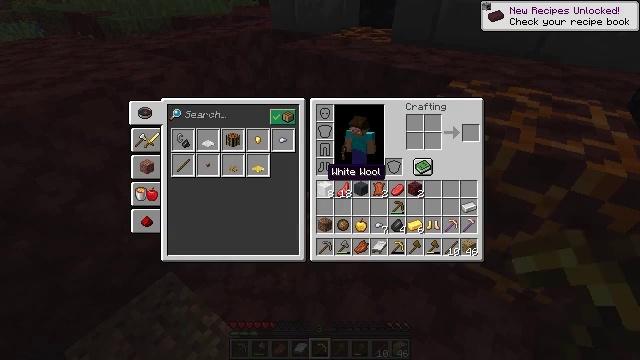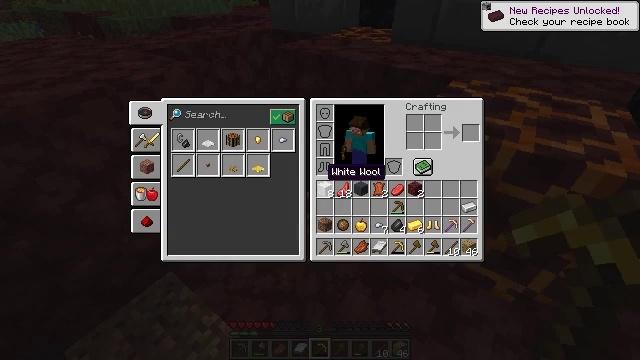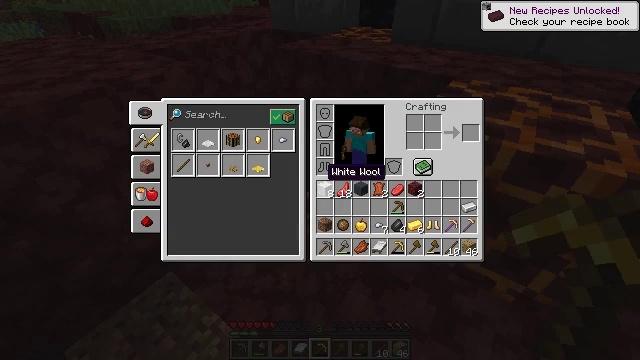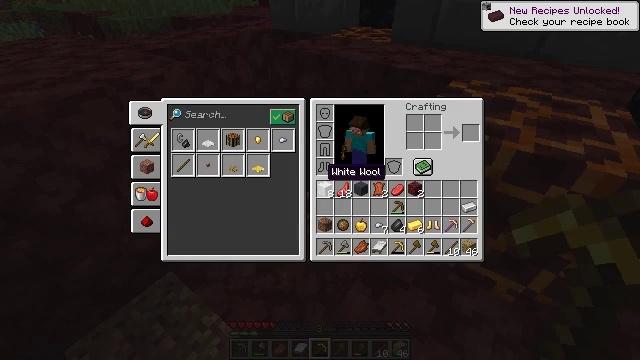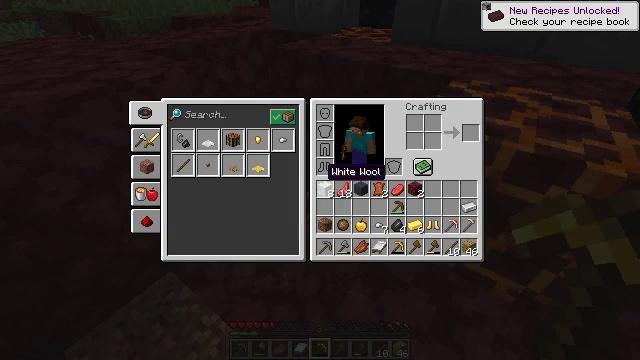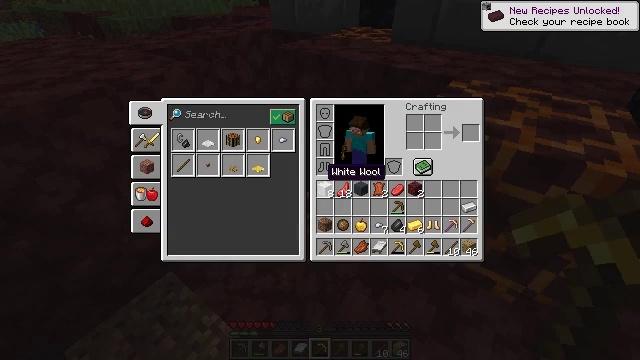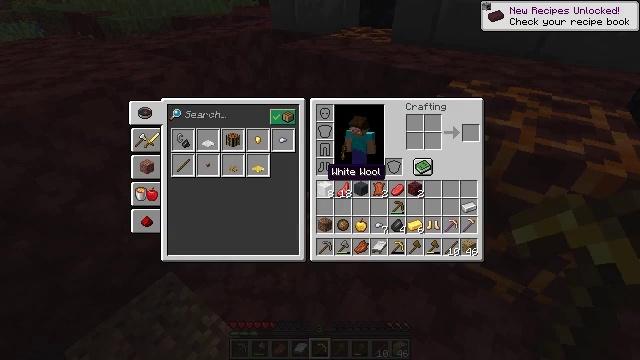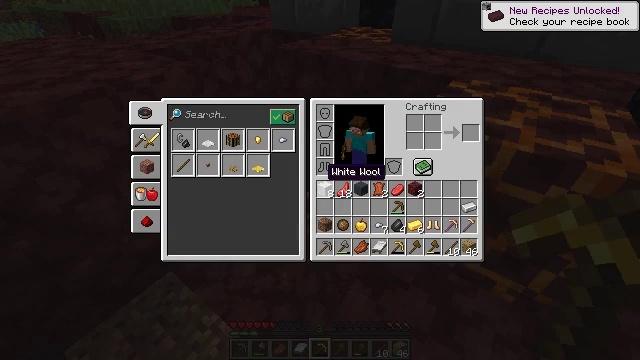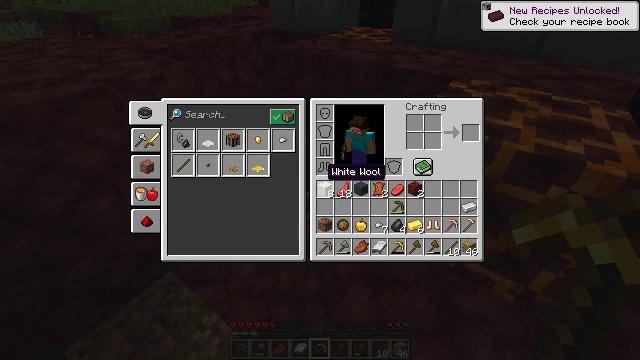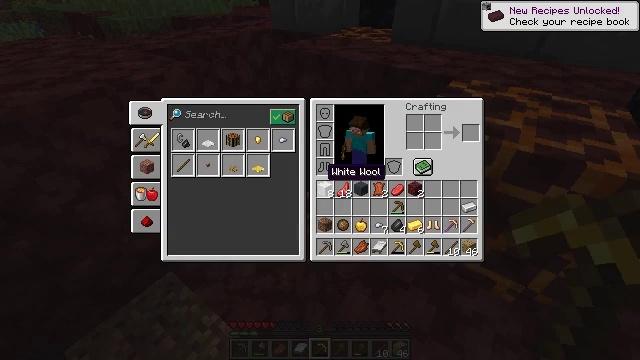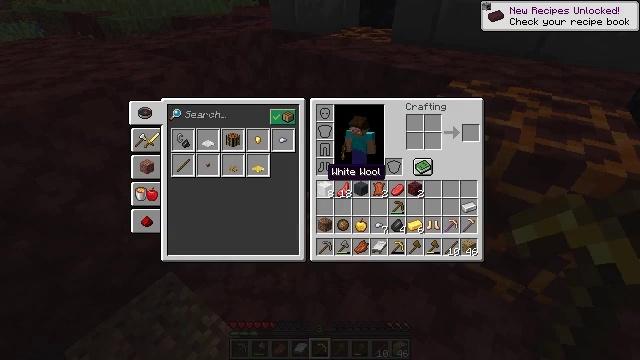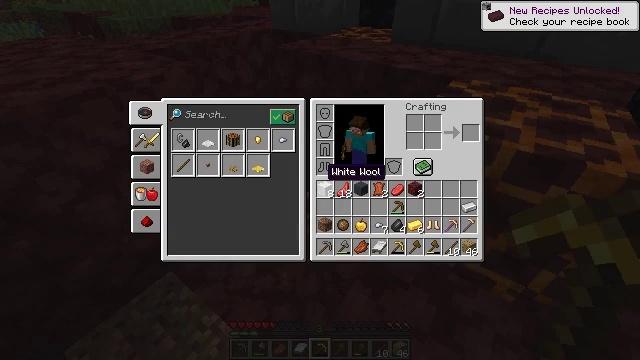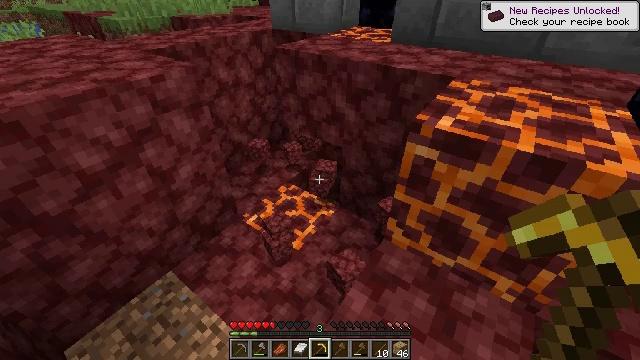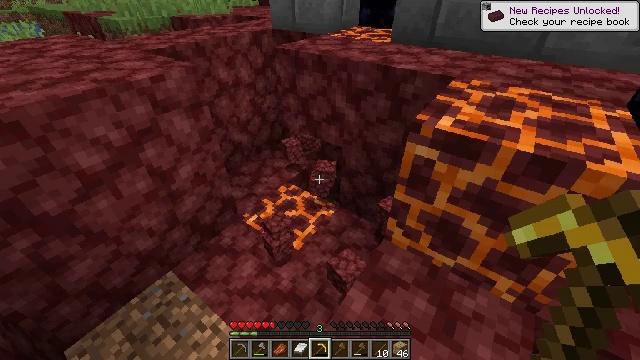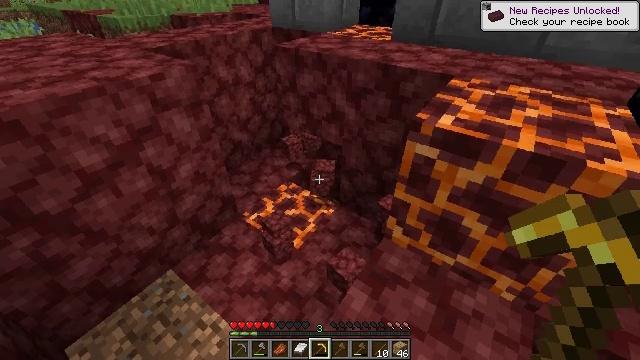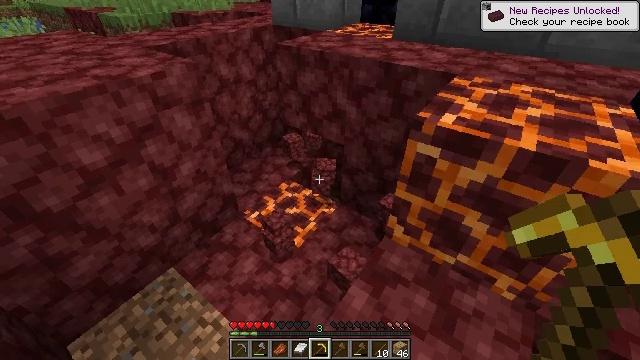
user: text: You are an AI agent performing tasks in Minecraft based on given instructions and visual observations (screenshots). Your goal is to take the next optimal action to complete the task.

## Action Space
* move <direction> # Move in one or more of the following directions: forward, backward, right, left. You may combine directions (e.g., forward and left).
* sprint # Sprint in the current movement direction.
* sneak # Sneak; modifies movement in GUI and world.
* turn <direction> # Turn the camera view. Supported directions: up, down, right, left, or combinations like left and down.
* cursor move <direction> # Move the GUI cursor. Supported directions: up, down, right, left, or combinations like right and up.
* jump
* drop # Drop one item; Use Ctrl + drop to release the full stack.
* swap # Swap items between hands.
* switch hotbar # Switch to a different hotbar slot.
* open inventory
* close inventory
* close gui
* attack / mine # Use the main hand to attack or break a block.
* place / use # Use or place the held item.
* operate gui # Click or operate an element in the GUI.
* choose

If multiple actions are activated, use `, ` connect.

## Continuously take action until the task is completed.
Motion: motion action
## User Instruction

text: Collect netherrack in the Nether.
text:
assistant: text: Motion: no_op
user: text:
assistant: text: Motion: no_op
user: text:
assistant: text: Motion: no_op
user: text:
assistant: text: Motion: no_op
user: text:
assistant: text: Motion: no_op
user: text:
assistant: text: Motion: no_op
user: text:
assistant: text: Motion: no_op
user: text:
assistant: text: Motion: no_op
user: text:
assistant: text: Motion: no_op
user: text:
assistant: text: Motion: no_op
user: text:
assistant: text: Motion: no_op
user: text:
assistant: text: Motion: no_op
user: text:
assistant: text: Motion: no_op
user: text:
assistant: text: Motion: no_op
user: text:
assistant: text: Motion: no_op
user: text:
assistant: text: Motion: turn down
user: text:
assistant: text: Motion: turn down
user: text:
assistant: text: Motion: no_op
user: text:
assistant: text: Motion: no_op
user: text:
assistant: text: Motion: no_op
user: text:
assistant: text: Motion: no_op
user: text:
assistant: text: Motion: no_op
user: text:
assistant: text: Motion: no_op
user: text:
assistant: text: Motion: no_op
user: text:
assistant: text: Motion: no_op
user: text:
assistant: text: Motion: no_op
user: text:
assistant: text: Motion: no_op
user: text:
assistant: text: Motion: turn left and up
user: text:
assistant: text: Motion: turn left and up
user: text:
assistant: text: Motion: turn left and up